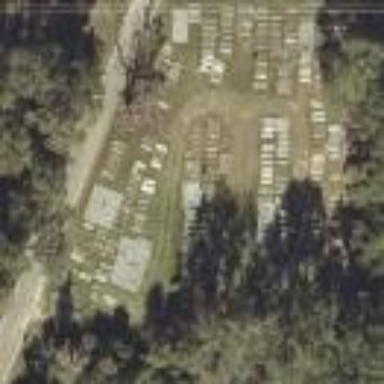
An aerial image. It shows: Cemetery.